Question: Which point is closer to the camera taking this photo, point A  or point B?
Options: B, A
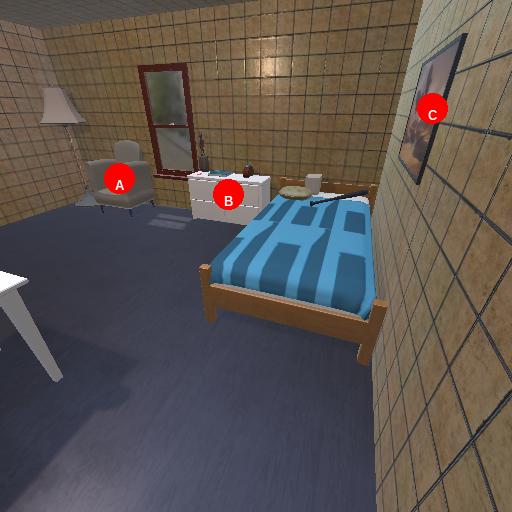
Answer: B